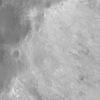
Label: not_dusty